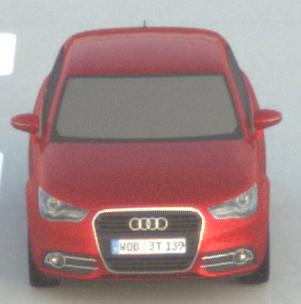
Make: Audi
Model: A1 Sportback 1.2 TFSI
Detailed model: A1 (8X) Sportback
Model produced from: 2012/03
Model produced until: 2014/11
Doors: 5
Color: red
Road condition: dry road
Daytime: sunrise or sunset
Contrast: medium contrast